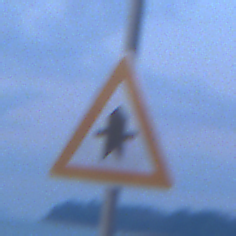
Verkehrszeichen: Vorfahrt
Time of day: Dawn
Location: Outdoor (Urban)
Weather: PartlyCloudy
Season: NotSpecified
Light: Natural